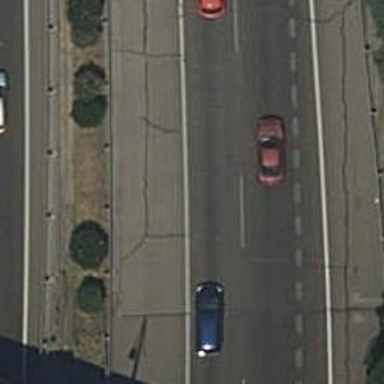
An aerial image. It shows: Asphalt motorway.